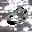
Label: 0